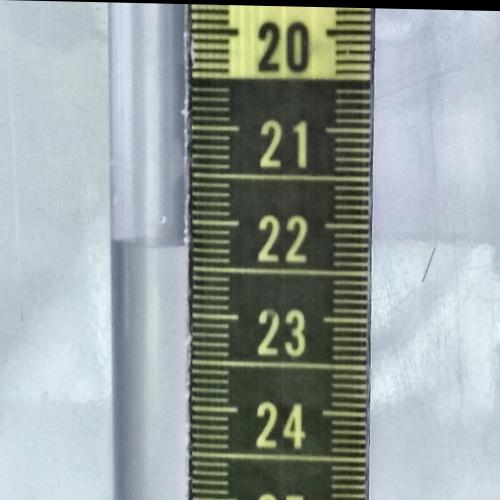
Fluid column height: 22.3 cm